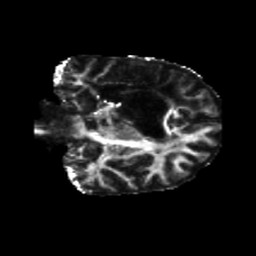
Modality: FA
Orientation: coronal
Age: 31
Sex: female
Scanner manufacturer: siemens
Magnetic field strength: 3 T
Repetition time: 5.25 s
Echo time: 0.08 s